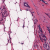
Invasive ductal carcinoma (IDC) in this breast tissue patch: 0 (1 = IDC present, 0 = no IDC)